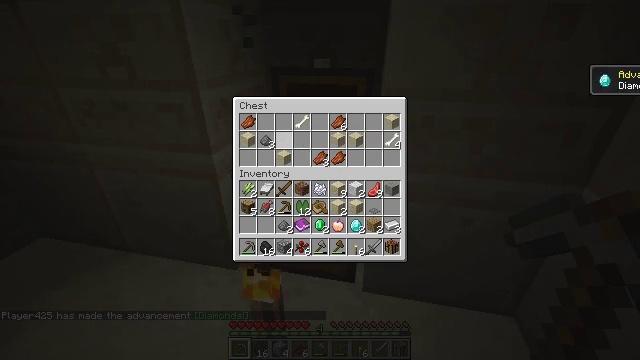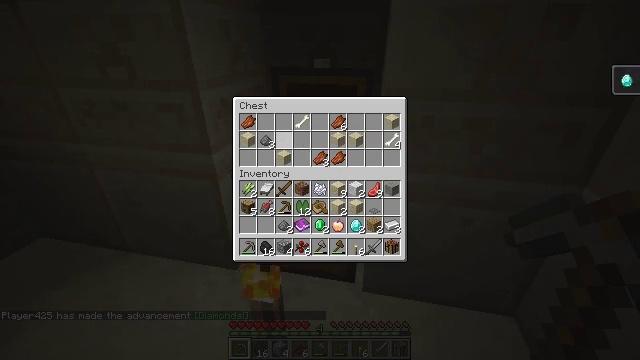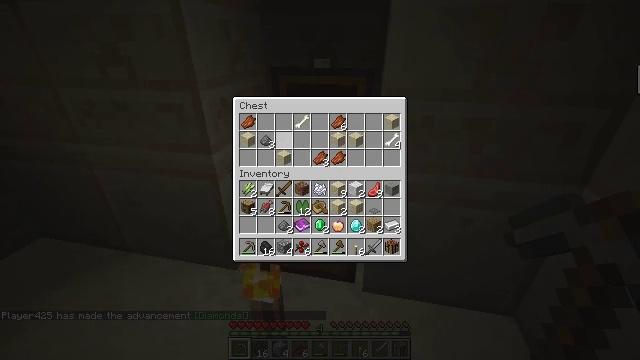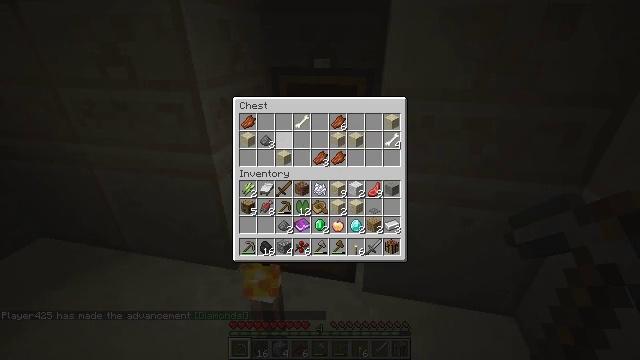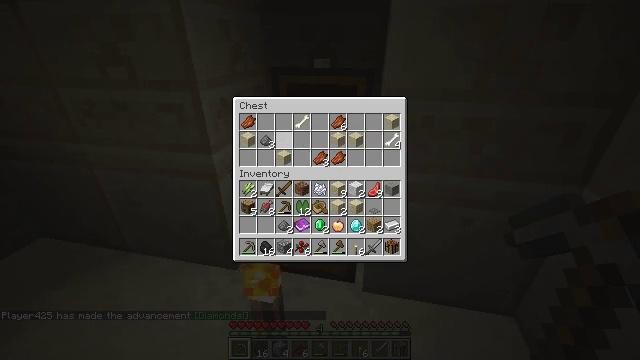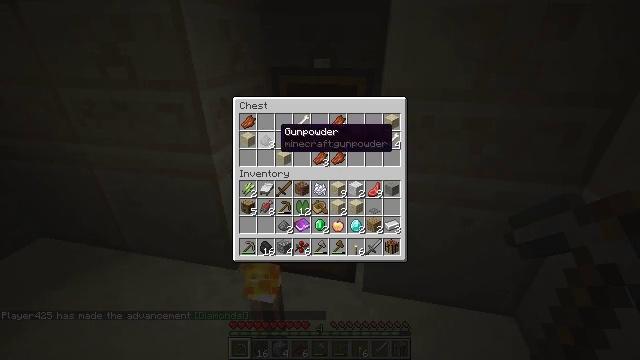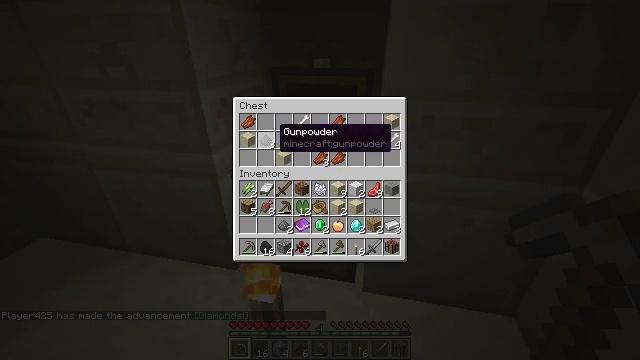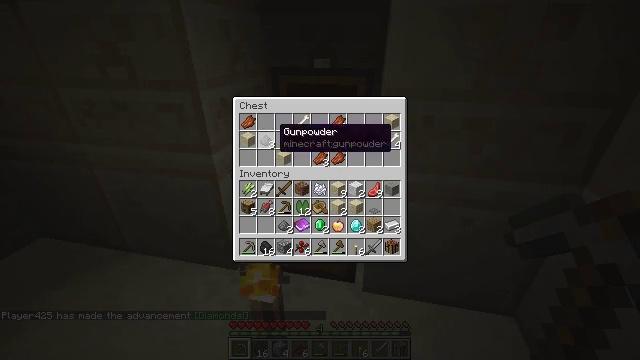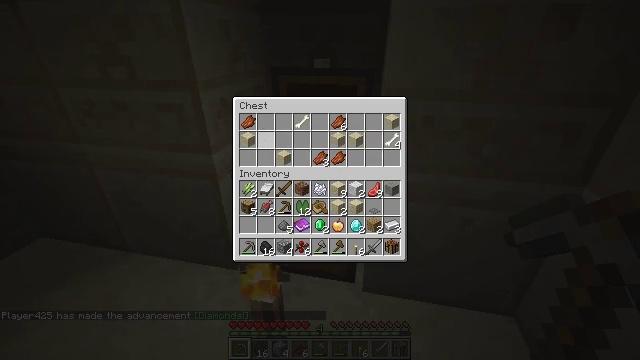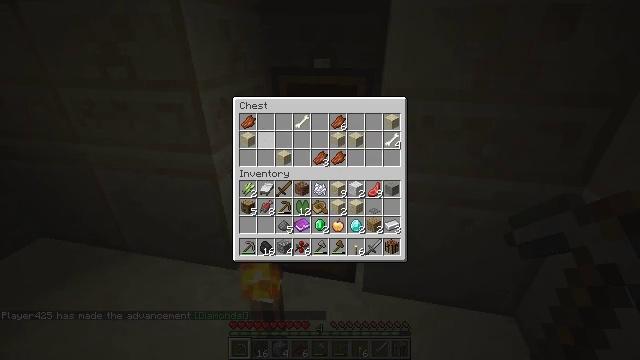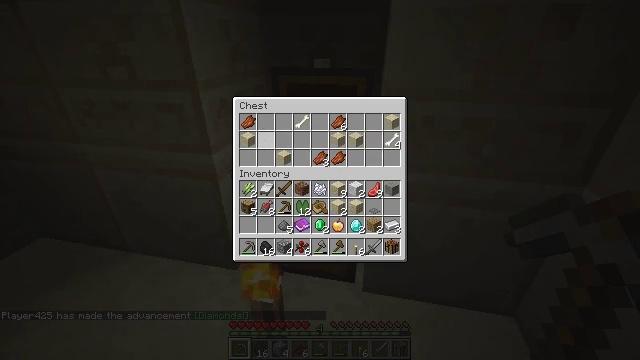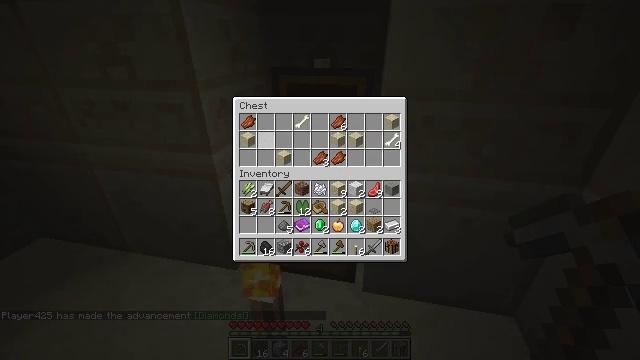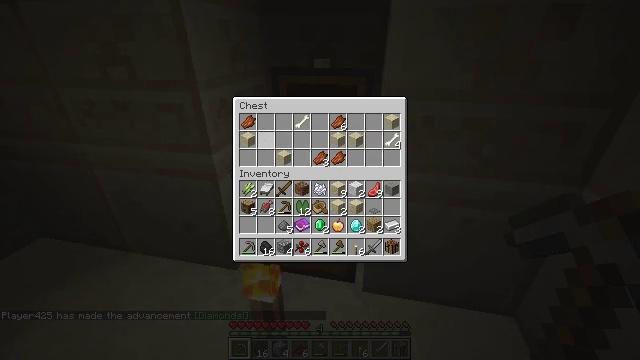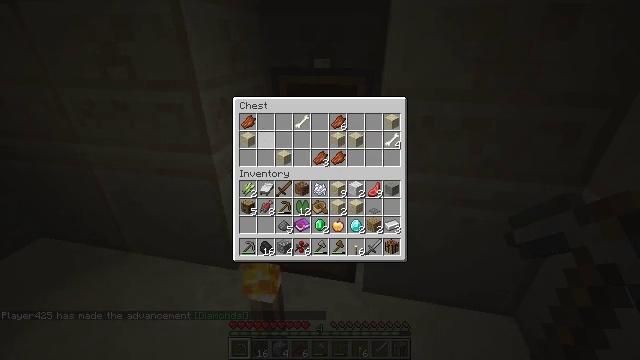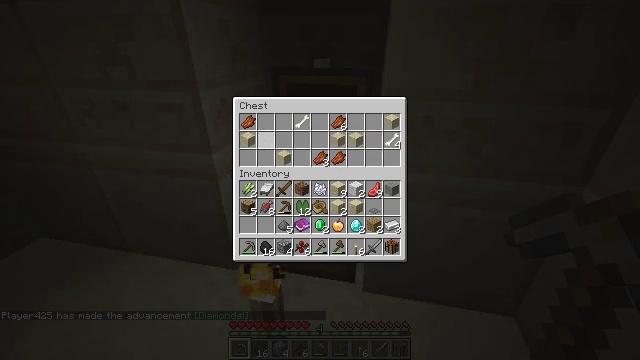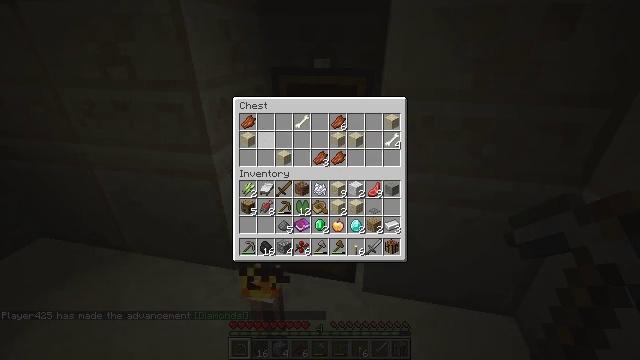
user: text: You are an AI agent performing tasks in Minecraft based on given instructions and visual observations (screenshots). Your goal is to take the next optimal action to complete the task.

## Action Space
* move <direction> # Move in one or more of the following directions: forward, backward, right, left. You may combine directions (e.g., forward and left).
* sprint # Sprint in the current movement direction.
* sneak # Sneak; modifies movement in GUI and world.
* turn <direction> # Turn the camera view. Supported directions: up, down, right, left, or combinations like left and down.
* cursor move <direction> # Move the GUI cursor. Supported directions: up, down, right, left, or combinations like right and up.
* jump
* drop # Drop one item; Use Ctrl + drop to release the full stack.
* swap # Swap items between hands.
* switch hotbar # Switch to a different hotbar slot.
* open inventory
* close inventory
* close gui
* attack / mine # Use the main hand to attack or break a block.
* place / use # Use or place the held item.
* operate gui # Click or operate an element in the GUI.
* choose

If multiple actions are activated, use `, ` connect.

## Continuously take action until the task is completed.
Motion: motion action
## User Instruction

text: Recycle the cut sandstone for building.
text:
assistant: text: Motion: sneak
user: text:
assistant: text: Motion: sneak
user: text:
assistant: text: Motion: sneak
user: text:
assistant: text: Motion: sneak
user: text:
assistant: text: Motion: sneak
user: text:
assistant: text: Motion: sneak
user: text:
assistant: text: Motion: sneak
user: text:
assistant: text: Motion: sneak, operate gui
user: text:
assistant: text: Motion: sneak, operate gui
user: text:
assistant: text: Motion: sneak, operate gui
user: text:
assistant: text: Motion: sneak
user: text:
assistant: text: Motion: sneak
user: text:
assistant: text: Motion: sneak
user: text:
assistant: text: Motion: no_op
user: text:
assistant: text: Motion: no_op
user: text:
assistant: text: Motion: no_op
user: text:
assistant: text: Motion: no_op
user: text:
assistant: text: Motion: no_op
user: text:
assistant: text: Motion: no_op
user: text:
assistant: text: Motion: turn right, close gui
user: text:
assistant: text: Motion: turn right and down
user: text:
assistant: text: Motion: turn right and down
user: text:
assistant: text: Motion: turn right
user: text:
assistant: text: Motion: no_op
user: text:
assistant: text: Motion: no_op
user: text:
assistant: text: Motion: no_op
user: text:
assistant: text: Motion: turn left
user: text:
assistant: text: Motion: no_op
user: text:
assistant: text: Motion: no_op
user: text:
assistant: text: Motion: turn right